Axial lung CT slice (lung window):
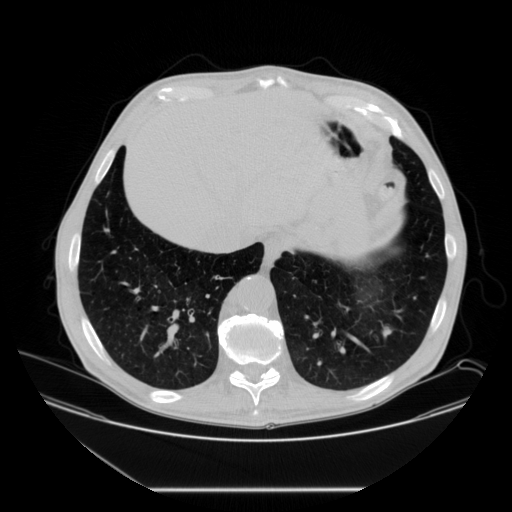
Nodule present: no